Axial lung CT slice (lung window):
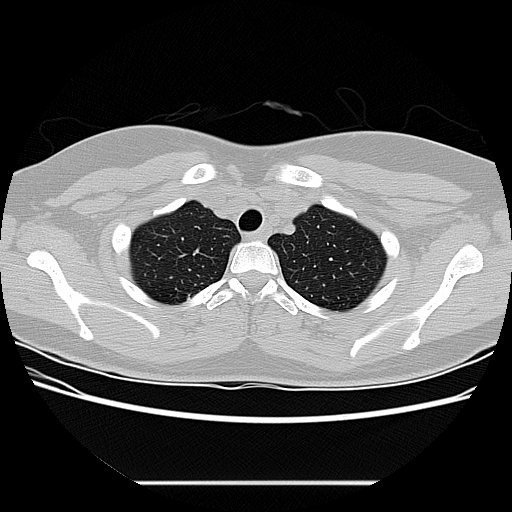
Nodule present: no